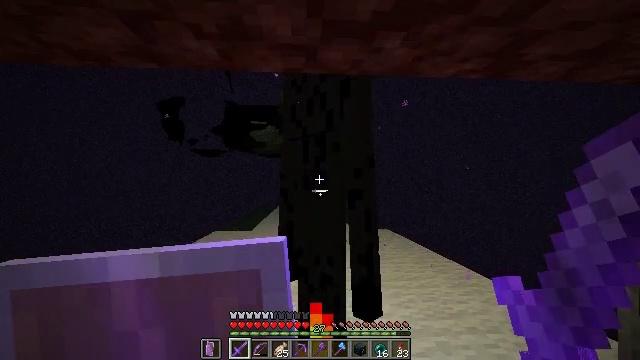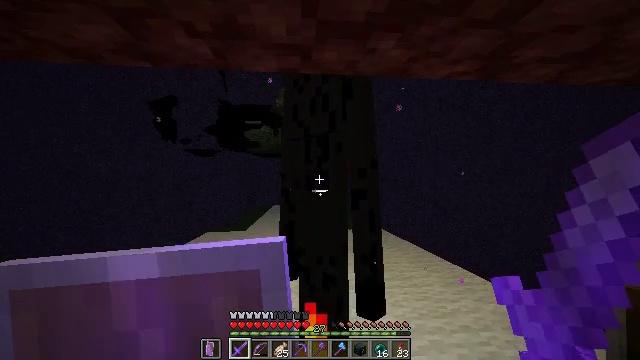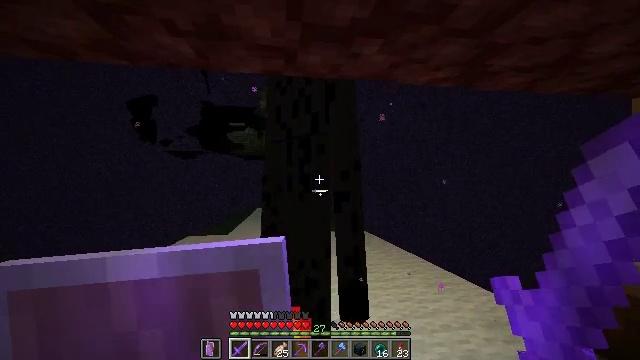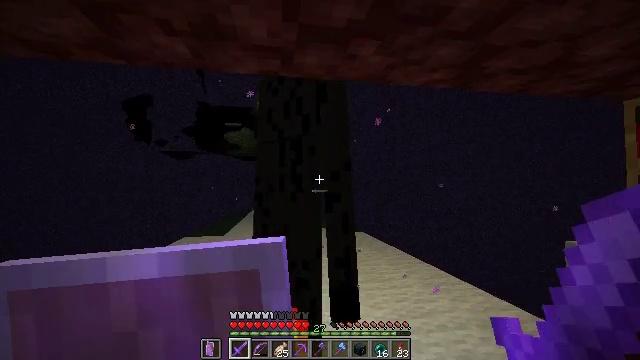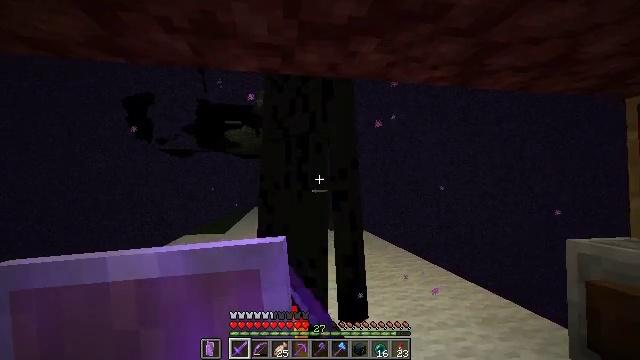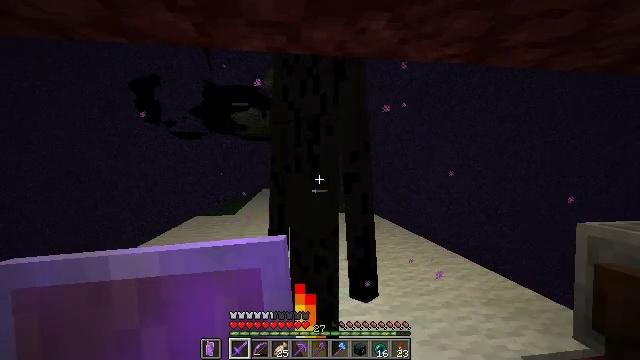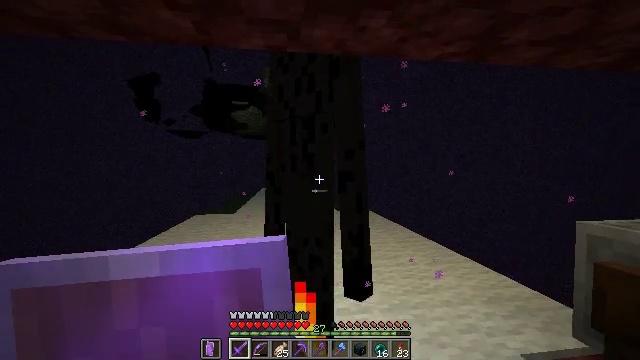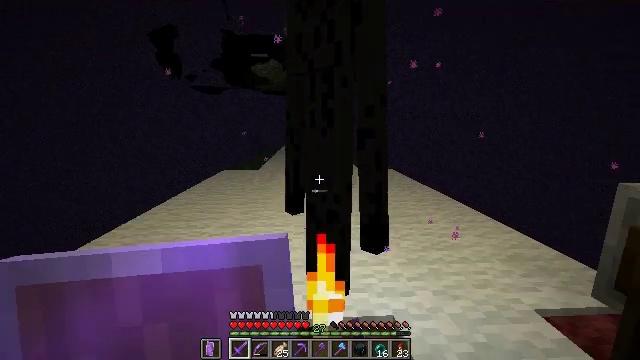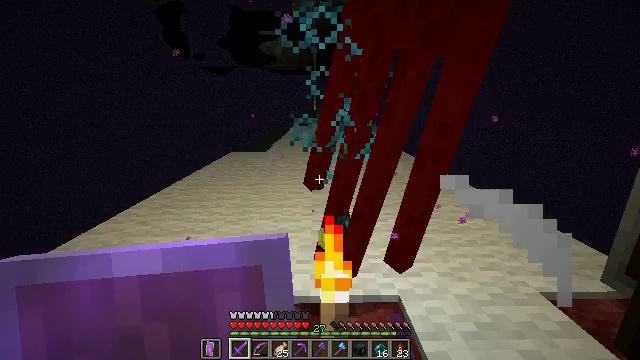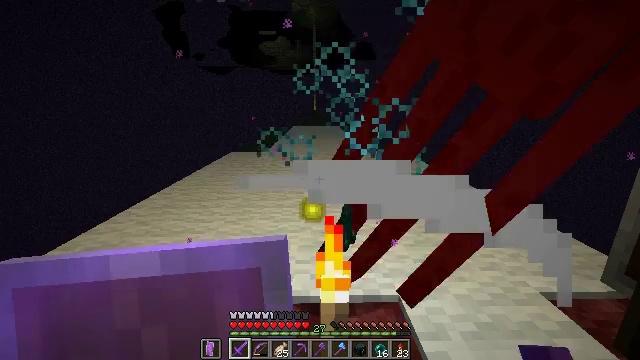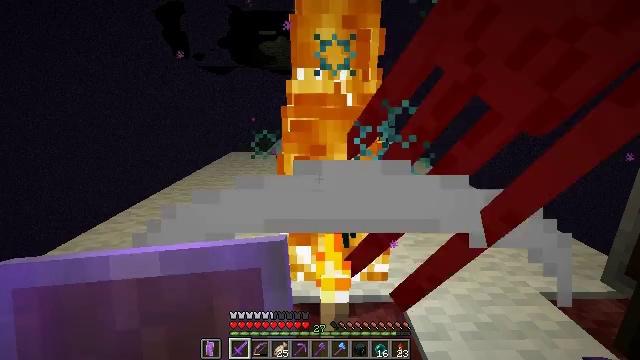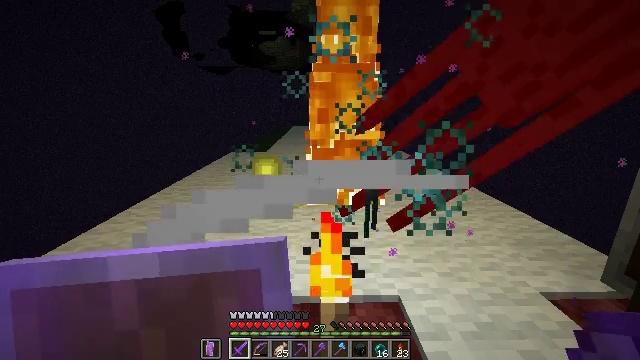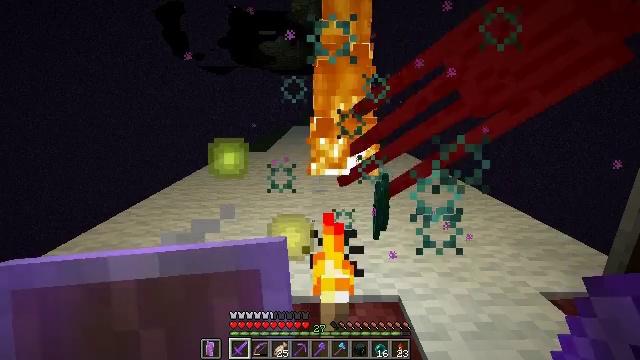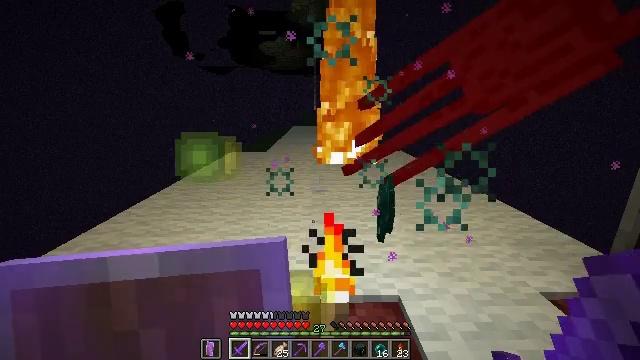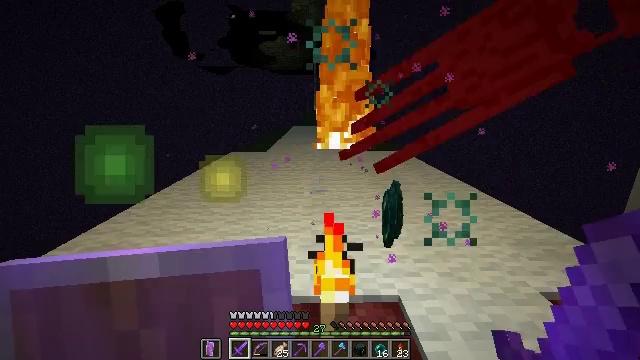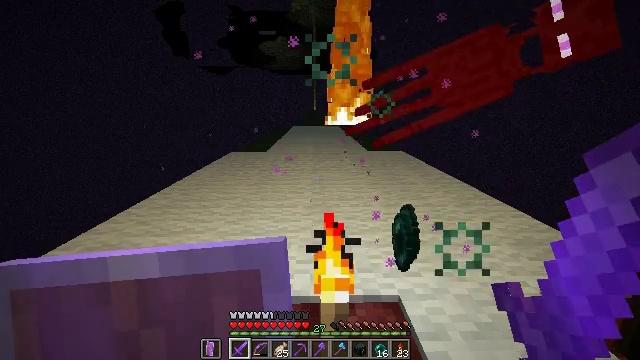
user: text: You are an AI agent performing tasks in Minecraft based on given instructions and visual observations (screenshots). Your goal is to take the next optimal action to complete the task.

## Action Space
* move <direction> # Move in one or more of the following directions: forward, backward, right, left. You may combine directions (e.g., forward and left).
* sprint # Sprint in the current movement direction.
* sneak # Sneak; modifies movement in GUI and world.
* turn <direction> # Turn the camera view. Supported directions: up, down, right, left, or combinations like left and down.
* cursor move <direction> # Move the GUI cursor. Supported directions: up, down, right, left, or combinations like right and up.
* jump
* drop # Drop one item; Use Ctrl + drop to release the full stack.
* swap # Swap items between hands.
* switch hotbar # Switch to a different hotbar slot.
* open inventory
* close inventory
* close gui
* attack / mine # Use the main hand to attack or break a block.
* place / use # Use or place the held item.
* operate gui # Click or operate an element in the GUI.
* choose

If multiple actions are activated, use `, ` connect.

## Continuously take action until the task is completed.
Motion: motion action
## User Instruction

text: Hunt the enderman.
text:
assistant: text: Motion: sneak, turn right
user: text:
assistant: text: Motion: sneak, turn right
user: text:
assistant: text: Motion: sneak, attack / mine
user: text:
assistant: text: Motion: sneak, attack / mine
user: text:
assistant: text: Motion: sneak, turn left and down, attack / mine
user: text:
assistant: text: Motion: sneak, attack / mine
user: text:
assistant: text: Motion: sneak, turn left and down
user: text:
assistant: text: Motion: sneak, turn left and down
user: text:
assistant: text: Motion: sneak
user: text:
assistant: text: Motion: sneak
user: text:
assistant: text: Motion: sneak
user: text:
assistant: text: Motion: sneak
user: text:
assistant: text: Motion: sneak
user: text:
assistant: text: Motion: sneak
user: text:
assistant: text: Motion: sneak
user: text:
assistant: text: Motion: sneak
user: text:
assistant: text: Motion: sneak
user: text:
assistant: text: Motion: sneak
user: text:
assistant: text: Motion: sneak
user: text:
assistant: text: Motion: sneak
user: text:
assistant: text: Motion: sneak
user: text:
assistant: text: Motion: sneak
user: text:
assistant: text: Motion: sneak
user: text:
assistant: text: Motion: sneak
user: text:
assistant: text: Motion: sneak
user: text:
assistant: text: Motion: sneak
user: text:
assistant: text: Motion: sneak
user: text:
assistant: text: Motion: sneak
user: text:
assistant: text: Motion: sneak
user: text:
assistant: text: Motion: sneak